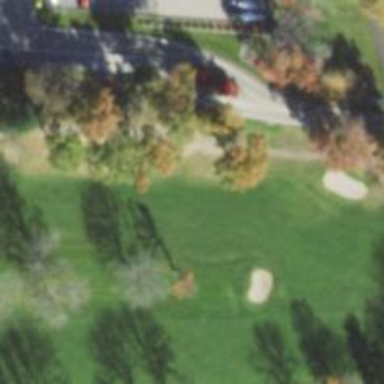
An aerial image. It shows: Golf fairway surrounded by grass.